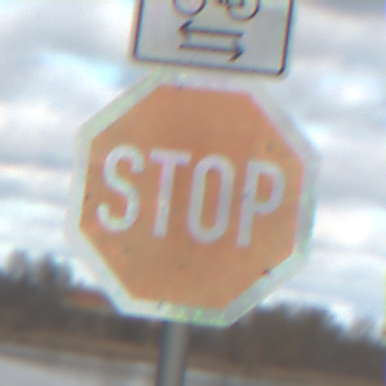
Verkehrszeichen: Stop
Zusatzzeichen oben: RichtungsangabeDurchPfeile9
Umgebung: Outdoor, RoadRail
Tageszeit: SunriseSunset
Wetter: PartlyCloudy
Licht: Natural
Jahreszeit: NotSpecified
Kontrast: LowContrast